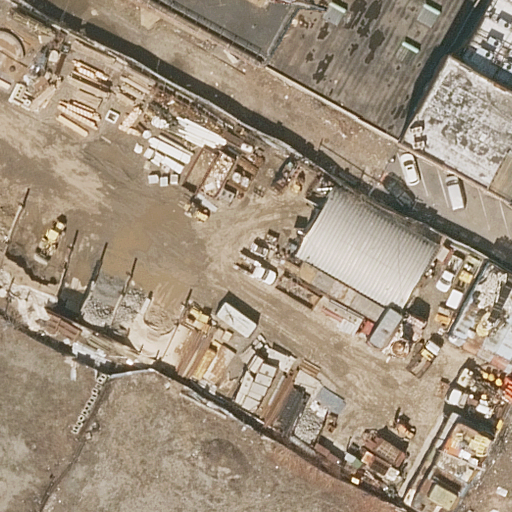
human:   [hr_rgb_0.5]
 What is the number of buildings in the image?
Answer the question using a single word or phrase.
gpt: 4

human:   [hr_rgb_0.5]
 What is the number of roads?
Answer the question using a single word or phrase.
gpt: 2

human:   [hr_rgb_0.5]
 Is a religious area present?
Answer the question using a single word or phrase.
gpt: no

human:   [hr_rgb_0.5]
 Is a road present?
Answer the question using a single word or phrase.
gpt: yes

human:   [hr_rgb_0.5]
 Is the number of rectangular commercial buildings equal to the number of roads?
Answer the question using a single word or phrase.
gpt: no

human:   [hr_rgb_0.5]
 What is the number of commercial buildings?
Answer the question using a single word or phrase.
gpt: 0

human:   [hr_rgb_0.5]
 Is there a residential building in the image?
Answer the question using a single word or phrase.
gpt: yes

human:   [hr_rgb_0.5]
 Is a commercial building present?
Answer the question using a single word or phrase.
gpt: no

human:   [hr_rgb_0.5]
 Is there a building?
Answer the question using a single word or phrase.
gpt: yes

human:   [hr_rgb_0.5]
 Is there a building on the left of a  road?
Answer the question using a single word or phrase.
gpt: yes

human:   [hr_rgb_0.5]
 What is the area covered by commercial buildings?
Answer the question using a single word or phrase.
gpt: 0m2

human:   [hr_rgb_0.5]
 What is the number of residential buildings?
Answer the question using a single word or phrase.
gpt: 4

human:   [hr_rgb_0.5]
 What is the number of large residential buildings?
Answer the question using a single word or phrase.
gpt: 2

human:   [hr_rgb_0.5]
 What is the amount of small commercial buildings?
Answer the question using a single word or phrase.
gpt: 0

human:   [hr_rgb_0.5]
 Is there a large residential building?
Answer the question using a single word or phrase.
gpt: yes

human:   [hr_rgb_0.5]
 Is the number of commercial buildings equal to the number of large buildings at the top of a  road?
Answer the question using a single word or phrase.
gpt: no

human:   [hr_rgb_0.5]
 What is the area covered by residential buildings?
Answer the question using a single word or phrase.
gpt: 2977m2

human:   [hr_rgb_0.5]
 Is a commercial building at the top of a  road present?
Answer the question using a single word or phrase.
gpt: no

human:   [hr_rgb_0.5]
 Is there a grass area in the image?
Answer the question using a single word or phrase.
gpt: no

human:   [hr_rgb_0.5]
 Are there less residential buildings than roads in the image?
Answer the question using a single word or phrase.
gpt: no

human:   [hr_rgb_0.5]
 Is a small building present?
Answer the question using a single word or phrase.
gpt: yes

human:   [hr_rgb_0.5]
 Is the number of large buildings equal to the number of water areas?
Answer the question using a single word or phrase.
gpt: no

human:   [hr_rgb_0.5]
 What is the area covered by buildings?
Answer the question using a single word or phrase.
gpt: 2977m2

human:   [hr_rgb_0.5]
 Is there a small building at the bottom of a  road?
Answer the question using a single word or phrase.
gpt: no

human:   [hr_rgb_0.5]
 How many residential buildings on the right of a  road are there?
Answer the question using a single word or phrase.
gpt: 3

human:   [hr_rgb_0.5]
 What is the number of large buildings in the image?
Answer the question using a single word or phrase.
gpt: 2

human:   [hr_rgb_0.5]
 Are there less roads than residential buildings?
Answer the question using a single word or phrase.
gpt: yes

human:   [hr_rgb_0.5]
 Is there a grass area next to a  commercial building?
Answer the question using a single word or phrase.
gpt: no

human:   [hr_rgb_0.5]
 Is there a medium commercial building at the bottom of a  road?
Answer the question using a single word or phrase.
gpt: no

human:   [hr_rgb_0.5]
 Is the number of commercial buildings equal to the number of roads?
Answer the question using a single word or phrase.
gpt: no

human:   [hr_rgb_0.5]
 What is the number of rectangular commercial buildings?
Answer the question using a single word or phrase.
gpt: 0

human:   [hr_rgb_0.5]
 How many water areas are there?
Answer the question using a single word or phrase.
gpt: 0

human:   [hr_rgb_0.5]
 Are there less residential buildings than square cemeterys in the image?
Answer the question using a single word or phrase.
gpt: no

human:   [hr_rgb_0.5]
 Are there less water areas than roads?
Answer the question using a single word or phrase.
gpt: yes

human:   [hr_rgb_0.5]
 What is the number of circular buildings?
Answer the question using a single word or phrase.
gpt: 0

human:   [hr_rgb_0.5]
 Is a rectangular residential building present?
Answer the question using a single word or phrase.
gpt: yes

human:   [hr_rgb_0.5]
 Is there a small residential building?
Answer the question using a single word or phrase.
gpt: yes

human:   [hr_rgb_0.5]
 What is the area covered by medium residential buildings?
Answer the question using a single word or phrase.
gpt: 390m2

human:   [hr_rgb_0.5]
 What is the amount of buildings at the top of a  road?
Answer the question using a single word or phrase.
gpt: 3

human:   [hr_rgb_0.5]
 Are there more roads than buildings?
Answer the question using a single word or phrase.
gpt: no

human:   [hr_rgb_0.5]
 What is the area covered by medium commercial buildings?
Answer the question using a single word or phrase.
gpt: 0m2

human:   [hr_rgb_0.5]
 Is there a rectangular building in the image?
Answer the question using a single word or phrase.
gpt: yes

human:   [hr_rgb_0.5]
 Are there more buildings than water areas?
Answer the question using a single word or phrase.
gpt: yes

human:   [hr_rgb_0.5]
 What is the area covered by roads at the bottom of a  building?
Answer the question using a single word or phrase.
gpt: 0m2

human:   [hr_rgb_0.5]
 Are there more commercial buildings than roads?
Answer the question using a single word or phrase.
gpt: no

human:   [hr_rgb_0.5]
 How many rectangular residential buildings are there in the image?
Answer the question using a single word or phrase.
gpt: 3

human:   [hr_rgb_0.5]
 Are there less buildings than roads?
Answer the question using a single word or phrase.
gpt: no

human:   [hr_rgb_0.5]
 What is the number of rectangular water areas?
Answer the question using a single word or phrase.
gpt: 0

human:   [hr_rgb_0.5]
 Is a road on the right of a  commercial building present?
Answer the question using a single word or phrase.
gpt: no

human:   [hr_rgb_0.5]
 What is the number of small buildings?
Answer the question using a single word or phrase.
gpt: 1

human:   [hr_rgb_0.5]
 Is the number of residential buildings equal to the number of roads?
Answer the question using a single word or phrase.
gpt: no

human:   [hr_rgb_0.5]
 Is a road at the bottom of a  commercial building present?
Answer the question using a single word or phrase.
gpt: no

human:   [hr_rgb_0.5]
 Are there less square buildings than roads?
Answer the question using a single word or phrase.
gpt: yes

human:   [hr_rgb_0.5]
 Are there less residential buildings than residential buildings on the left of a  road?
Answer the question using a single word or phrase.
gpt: no

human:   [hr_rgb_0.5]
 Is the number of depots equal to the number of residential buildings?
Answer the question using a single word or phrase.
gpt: no

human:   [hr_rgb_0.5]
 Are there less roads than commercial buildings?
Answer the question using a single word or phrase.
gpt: no

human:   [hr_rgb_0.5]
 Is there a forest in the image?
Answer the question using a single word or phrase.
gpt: no

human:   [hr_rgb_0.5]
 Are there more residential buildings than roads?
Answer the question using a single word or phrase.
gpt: yes

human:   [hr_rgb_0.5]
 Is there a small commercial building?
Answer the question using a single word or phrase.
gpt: no

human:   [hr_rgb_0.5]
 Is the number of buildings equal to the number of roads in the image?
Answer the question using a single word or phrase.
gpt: no

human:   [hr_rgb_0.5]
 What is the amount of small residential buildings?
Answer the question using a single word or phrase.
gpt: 1

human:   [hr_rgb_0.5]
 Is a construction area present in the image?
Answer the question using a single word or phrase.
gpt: no

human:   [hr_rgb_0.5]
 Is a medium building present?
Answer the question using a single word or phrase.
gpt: yes

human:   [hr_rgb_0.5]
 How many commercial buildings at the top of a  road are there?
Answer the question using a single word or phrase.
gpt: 0